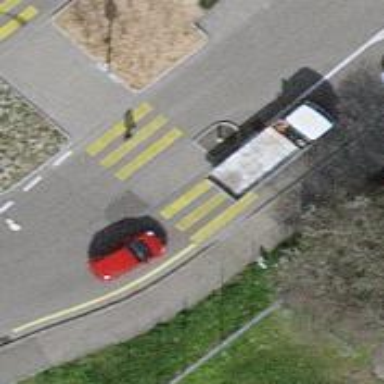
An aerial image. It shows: Uncontrolled zebra crossing on the road.